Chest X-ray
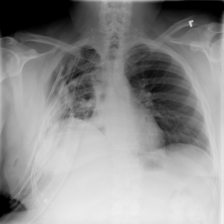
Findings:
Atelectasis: negative
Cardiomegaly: negative
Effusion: negative
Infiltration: negative
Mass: negative
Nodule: negative
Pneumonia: negative
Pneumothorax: positive
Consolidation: negative
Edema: negative
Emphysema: positive
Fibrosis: negative
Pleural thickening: negative
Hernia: negative